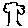
Label: tree